A time-domain vibration trace from a rotating-machine test bench is shown. Based on the visible evidence, which rotor condition applies: normal, misalignment, unbalance, looseness?
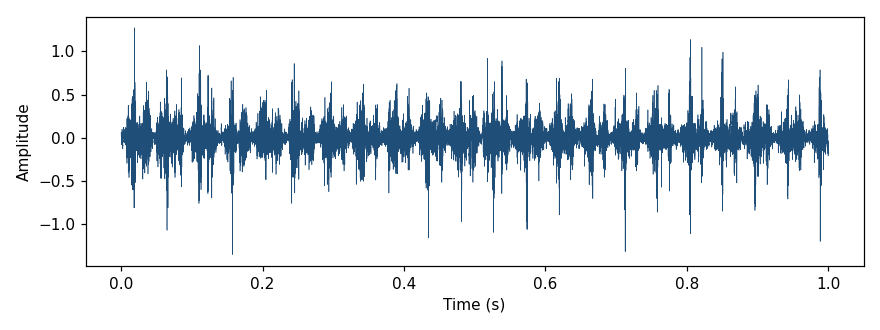
Answer: looseness